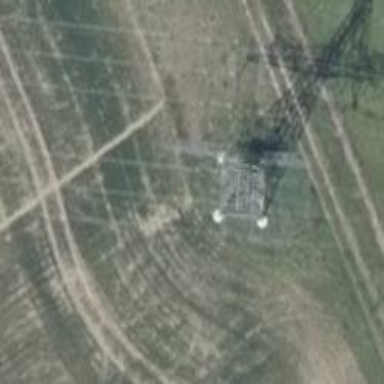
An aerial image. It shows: Power line with three cables.